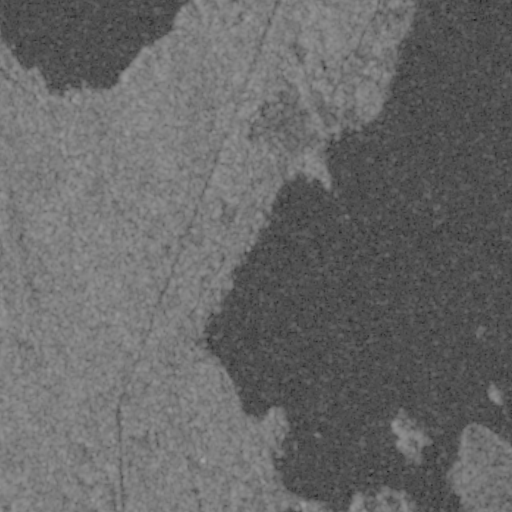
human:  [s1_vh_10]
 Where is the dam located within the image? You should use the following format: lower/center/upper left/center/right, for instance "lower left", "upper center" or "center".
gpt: The dam is located in the lower center of the image.
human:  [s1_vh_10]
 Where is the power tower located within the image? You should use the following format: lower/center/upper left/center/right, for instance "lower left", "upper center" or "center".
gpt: The power tower is located in the lower left of the image.
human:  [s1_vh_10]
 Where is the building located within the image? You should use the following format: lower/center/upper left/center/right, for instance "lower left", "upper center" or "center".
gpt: The building is located in the center of the image.
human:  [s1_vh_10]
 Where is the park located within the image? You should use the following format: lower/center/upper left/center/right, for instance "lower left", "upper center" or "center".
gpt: There is no park in the image.

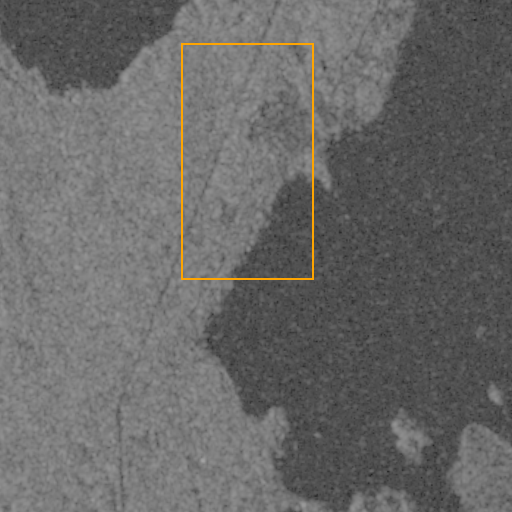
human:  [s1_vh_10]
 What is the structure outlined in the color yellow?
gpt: There is no yellow outline.
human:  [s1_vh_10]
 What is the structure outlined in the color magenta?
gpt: There is no structure outlined in magenta.